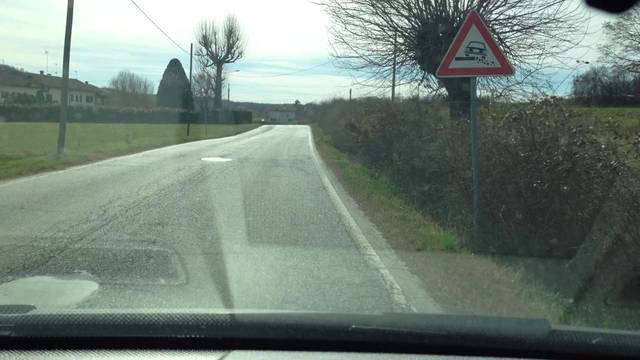
Region: Italy
Coordinates: 44.86, 8.413